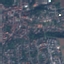
Land use / land cover: Residential